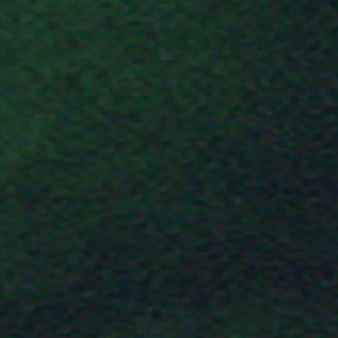
Label: other